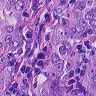
Metastatic tissue present: yes